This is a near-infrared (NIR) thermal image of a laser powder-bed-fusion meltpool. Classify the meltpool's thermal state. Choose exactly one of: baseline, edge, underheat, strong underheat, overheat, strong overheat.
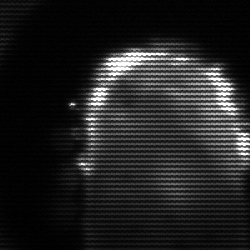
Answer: baseline